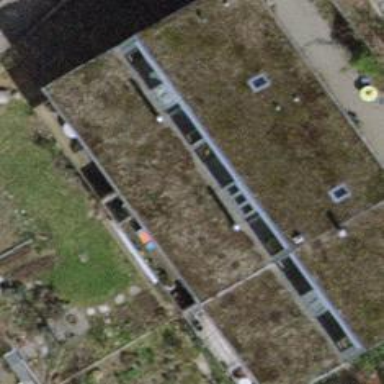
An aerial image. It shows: Terrace building.